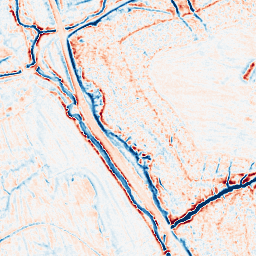
Category: multiscale
Decomposition family: dog_multiscale
Decomposition parameters: sigma_ratio: 1.6
n_scales: 3
base_sigma: 0.5
Upsampling method: bicubic
Upsampling parameters: scale: 4
Upsampling scale: 4